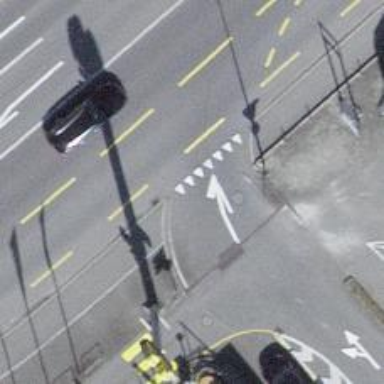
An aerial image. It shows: Unmarked crossing on the road.